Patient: sex M, age 52
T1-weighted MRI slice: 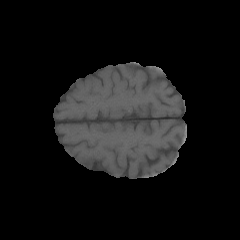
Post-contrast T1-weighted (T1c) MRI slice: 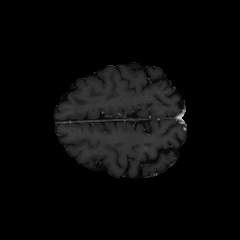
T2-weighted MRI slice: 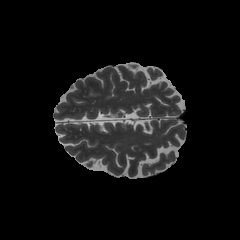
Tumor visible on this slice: no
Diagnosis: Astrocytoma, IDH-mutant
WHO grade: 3